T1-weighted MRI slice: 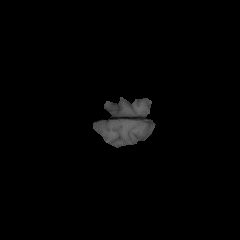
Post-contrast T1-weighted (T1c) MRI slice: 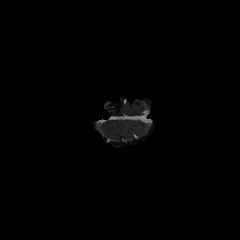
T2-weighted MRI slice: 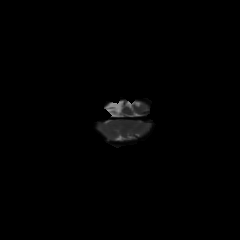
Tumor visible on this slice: no